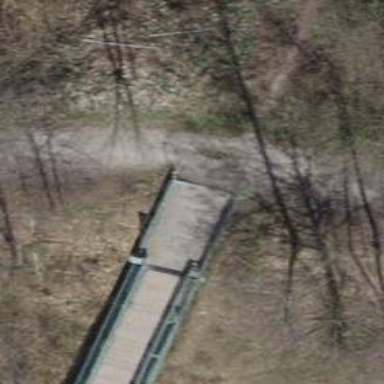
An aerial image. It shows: Path on suspension bridge.